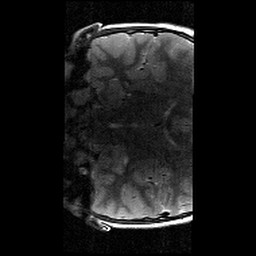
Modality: T2w
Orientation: coronal
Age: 10
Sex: male
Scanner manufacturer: siemens
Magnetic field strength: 3 T
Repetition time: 9.23 s
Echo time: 0.067 s